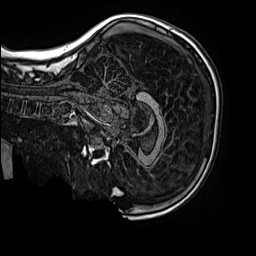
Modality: MP2RAGE
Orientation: sagittal
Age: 13
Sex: male
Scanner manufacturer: siemens
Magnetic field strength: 3 T
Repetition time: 4 s
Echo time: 0.00299 s